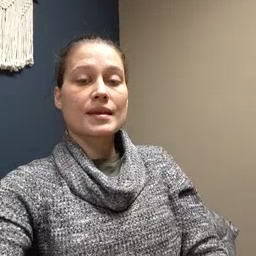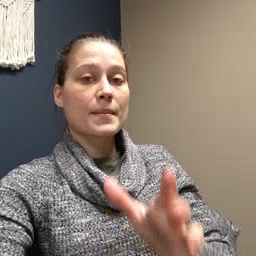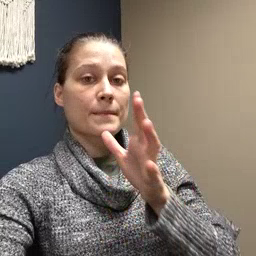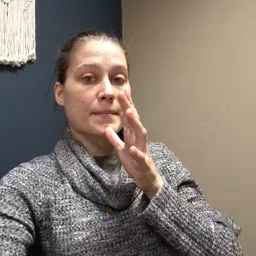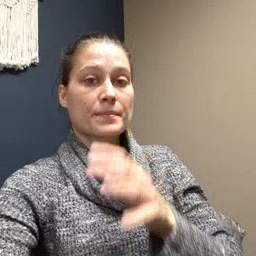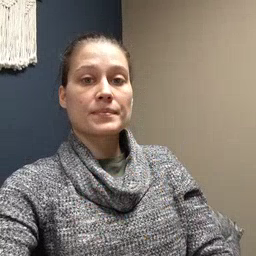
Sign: mom